Question: How can I calculate the average of three colors based on a given percentage?
For example we've , and and want to get the average value:
The simplest way to do this is to create an image like this one:

And increase/decrease the 'background-position':
'''
$('input').change(function(){
$('#color').css({
backgroundPosition: -this.value + "px 0"
});
});
'''
<URL>
...however I think that can be done with 'rgb/a' or 'hex' as output.
Just for interpretation purposes:
- '#ff0000'- - - - - - - '#ffc600'- - - - - - '#ffee00'-
Is there already an implementation for this problem or has one of you written something in the past?
Got it, thanks to Eevee <URL>:
'''
var div = document.getElementsByTagName('div')[0];
$('input').change(function () {
var max = this.getAttribute("max"),
cur = this.value / max * max,
r = Math.min(cur * 2, max),
g = Math.min(max * 2 - cur * 2, max),
rgb = g + "%, " + r + "%, 0%";
div.style.backgroundColor = "rgb(" + rgb + ")";
}).change();
'''
<URL>
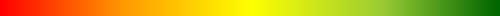
Answer: Do math?
You have:
- 'rgb(100%, 0%, 0%)'- 'rgb(100%, 100%, 0%)'- 'rgb(0%, 100%, 0%)'
If you want to figure out the color at 11%:
1. Figure out which section it belongs to. 11% of the full spectrum lies 22% of the way between red and yellow.
2. Interpolate: 22% of red plus 78% of yellow comes out to rgb(100%, 78%, 0%) or #ffc600.